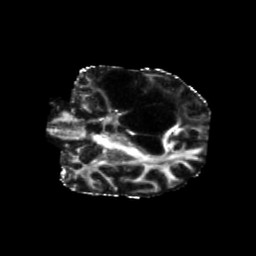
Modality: FA
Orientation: coronal
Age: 43
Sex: male
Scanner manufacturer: siemens
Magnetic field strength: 3 T
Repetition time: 5.25 s
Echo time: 0.08 s